Question: I am using ggplot and I was able to get the plot that I want.
But when I tried to add a legend, something went wrong. The legend has different shapes, sizes and linetypes; the only correct match is the color.
Here is the code, with simulated data:
'''
library(ggplot)
set.seed(5703)
# DATA 1
x1 <- seq(1, 100)
y1 <- rnorm(mean = 50, sd = 10, length(x1))
df1 <- data.frame(x1, y1)
head(df1)
# DATA 2
x2 <- seq(1, 100, 5)
y2 <- rnorm(mean = 50, sd = 2, length(x2))
df2 <- data.frame(x2, y2)
head(df2)
# Plot: DATA 1 and DATA 2
p101 <- ggplot (df1, aes( x = x1, y = y1) ) +
geom_point(aes(color="Vals every 1sec - shape circle"), shape = 1, size = 4 ) +
geom_line (aes(color="Vals every 1sec - shape circle"), size = 0.5, linetype= "dotdash") +
geom_point(data= df2, aes(x = x2, y = y2, color="Vals every 5sec - shape: triangle & bigger, line: thicker"), shape= 2, size= 6 ) +
geom_line (data= df2, aes(x = x2, y = y2, color="Vals every 5sec - shape: triangle & bigger, line: thicker"), size = 1.25, linetype = "solid" ) +
scale_colour_manual("", values=c("Vals every 1sec - shape circle" = "#e66101",
"Vals every 5sec - shape: triangle & bigger, line: thicker" = "#5e3c99" ) )+
theme(legend.position = c(0.7,0.1) )+
labs (title = "Graph Nr. 101", x = "Time [s]", y = "Values")
p101
# legend is mixed up, it is not showing the correct shapes and sizes for each data
'''
Here is the image:

You will notice that both items on the legend have a circle and a triangle, same size and linetype.
Maybe the plot code is entirely wrong, so I am open to any suggestions and ready to learn :)
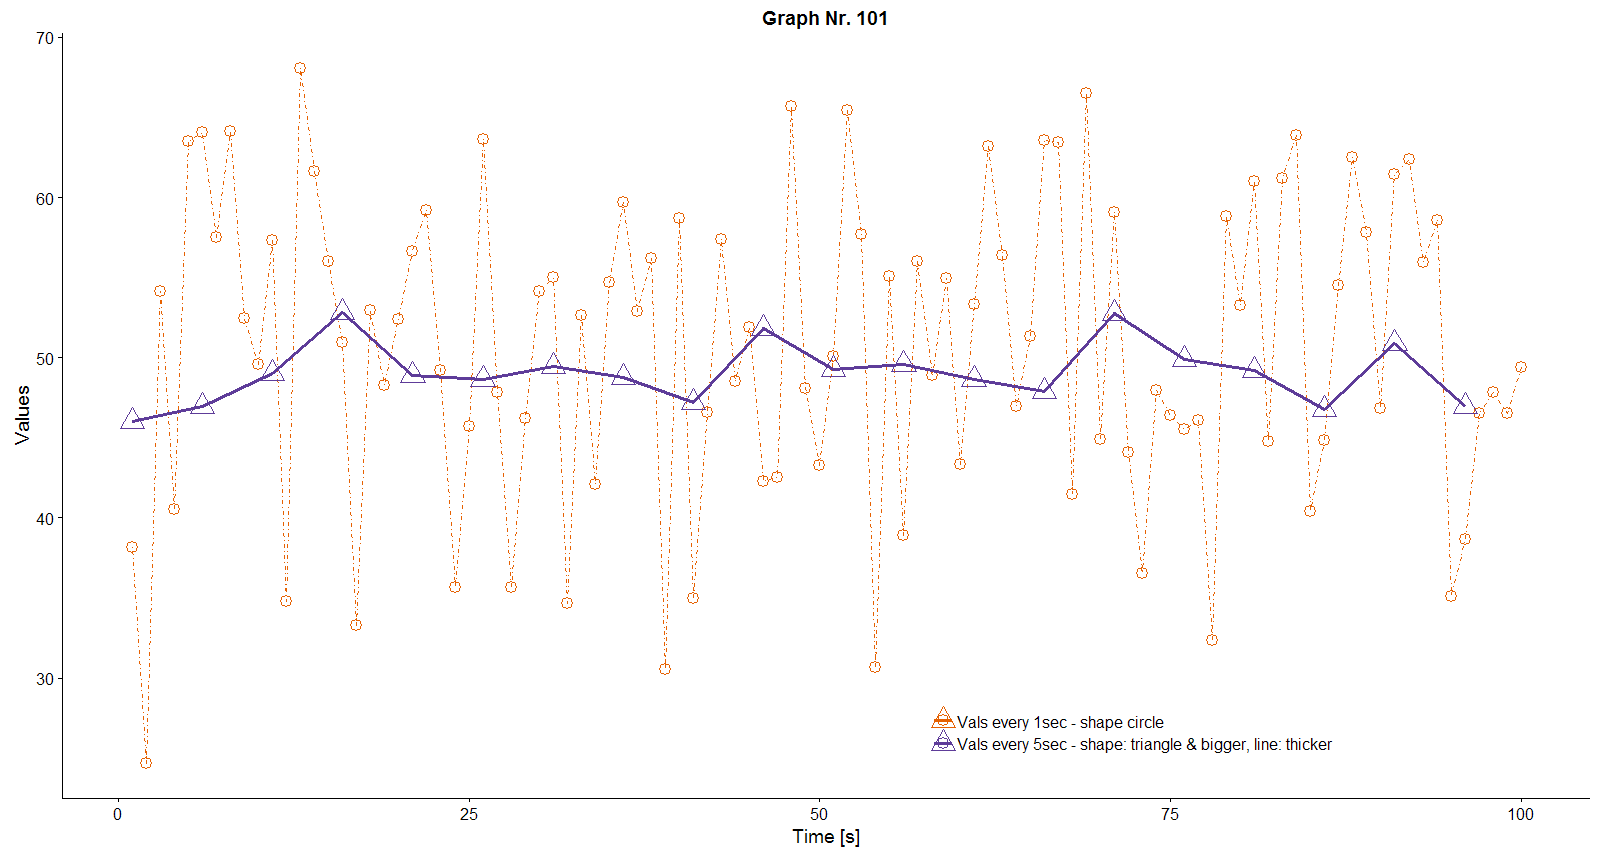
Answer: You will have to add in the legend and theme changes but this should get you to where you want.
'''
library(ggplot)
library(dplyr)
set.seed(5703)
# DATA 1
x1 <- seq(1, 100)
y1 <- rnorm(mean = 50, sd = 10, length(x1))
df1 <- data.frame(x = x1, y = y1, group = "A")
head(df1)
# DATA 2
x2 <- seq(1, 100, 5)
y2 <- rnorm(mean = 50, sd = 2, length(x2))
df2 <- data.frame(x = x2, y = y2, group = "B")
head(df2)
df <- bind_rows(df1, df2)
# Plot: DATA 1 and DATA 2
p101 <- ggplot (df, aes( x = x, y = y, color = group) ) +
geom_line(aes(linetype = group), size = 0.5) +
geom_point(aes(shape = group), size = 4 )
'''